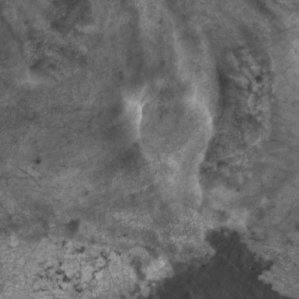
Label: non_frost